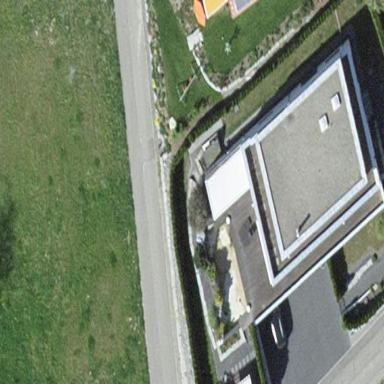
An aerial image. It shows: Residential building.